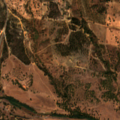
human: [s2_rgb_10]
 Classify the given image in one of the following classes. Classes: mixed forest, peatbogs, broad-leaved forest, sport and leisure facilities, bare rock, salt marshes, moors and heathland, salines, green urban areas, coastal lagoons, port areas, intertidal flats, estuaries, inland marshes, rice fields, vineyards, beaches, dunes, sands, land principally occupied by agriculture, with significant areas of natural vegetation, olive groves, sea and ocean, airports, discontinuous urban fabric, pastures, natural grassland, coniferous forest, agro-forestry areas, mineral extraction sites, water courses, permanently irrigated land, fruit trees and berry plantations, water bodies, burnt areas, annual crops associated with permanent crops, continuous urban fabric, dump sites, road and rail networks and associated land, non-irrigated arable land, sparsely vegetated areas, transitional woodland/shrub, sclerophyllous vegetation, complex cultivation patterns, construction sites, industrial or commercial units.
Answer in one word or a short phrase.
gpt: non-irrigated arable land, permanently irrigated land, pastures, agro-forestry areas, broad-leaved forest, transitional woodland/shrub